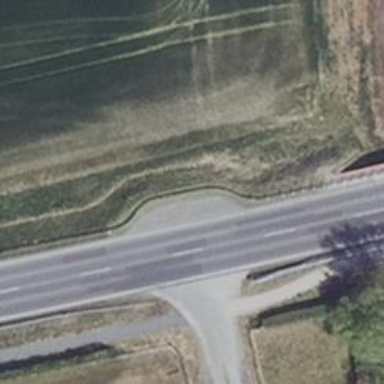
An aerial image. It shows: Primary road with asphalt surface.